Question: I am trying to test my iOS app that uses the CloudKit APIs with the simulator. When I try to log in with my iCloud credentials it says,
> Your Apple ID is valid, but this iPhone is not qualified for iCloud.

According to <URL> I should be able to log in as if it was a normal phone. I assume I must be doing something silly but I can't think of what I would be doing wrong.
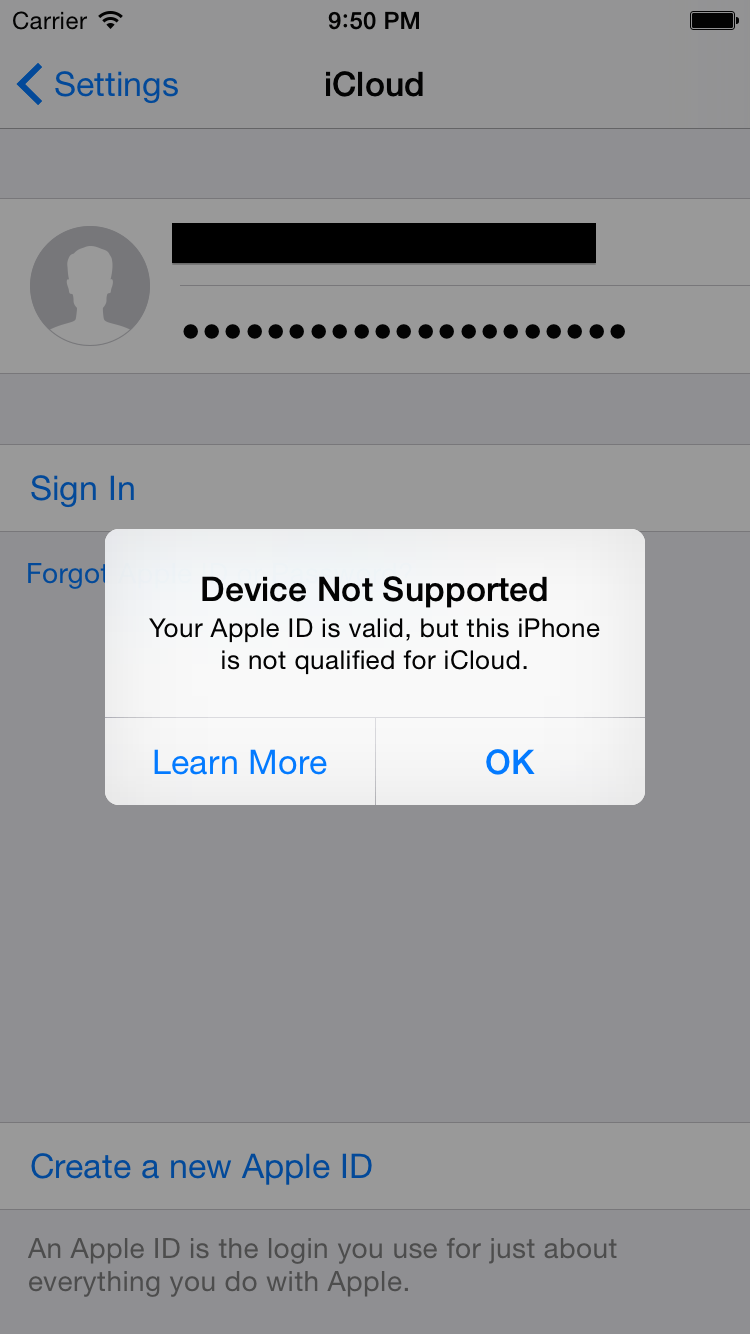
Answer: If the Apple ID you are trying to login with has two factor authentication enabled then you will see that message on the simulator. So far none of the simulated iOS devices correctly support 2FA for Apple IDs.
The work around for this is to:
1. Temporarily disable 2FA on the Apple ID
2. Login on the required simulators with the Apple ID
3. Re-enable 2FA for the Apple ID. (Don't forget this part!)
As long as the simulator has been linked to the Apple ID it will remain linked even if you enable 2FA. However, if you do a full reset of the simulator (eg. Reset Content and Settings) or need to logout then you will need to repeat the process.